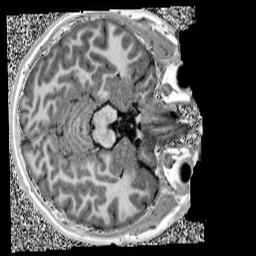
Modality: UNIT1
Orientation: axial
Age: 12
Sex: male
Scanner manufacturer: siemens
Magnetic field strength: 3 T
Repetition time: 4 s
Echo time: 0.00299 s